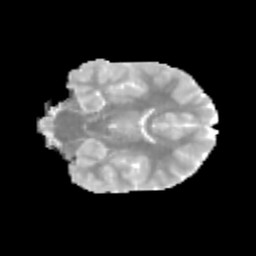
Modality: MD
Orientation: coronal
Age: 11
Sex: male
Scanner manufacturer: siemens
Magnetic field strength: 3 T
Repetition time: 3.8 s
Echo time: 0.07 s